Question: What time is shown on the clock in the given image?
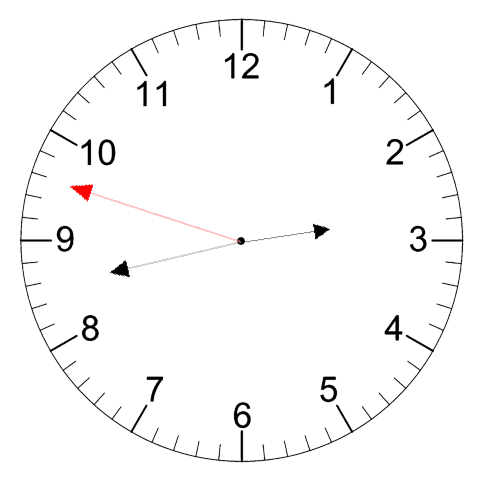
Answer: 02:42:48